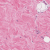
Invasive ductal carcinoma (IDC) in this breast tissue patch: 0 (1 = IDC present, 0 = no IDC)